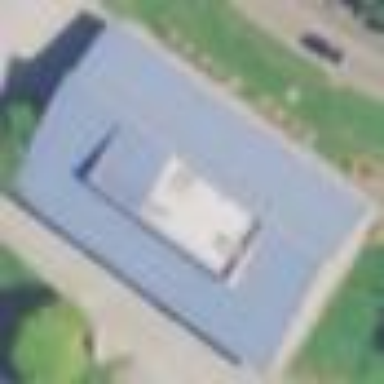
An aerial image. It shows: Building.